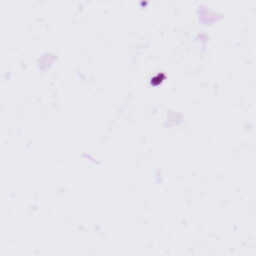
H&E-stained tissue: Tonsil